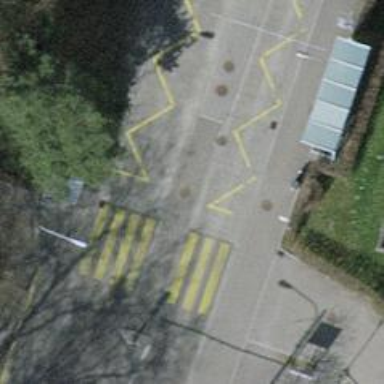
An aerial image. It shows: Bus stop for trolleybuses with designated stop position for public transport.